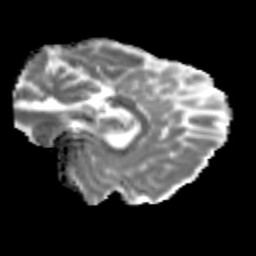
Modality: MD
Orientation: sagittal
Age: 29
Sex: male
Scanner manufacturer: siemens
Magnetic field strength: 3 T
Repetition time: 3.5 s
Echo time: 0.125 s